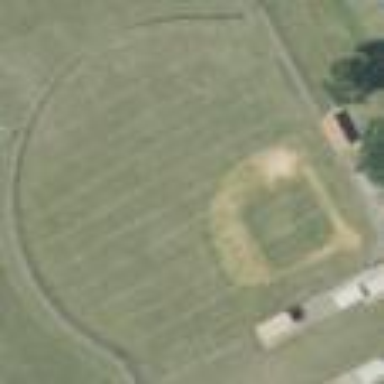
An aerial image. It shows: Baseball pitch for leisure land.